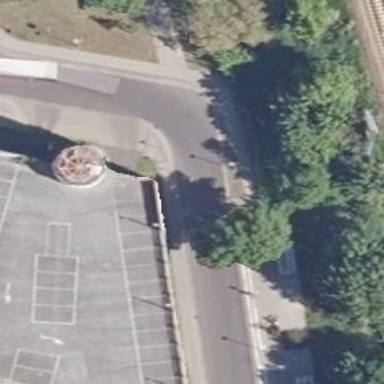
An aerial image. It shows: Public transport stop position.